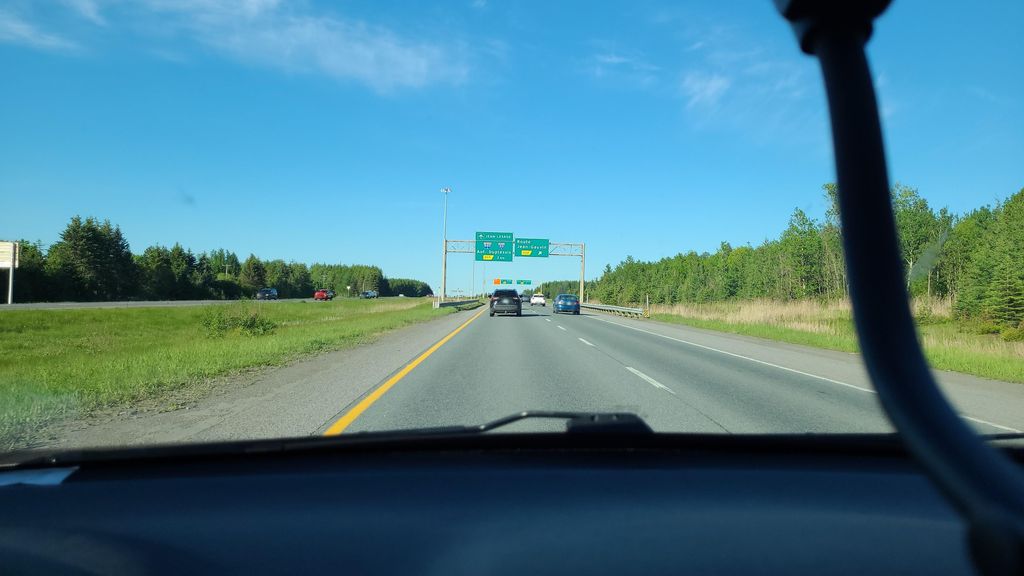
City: quebec_city